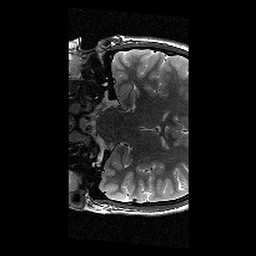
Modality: T2w
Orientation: coronal
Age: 12
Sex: female
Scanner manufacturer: siemens
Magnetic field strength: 3 T
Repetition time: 9.23 s
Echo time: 0.067 s